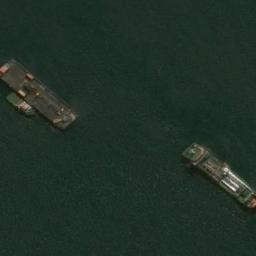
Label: ship